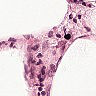
Metastatic tissue present: no